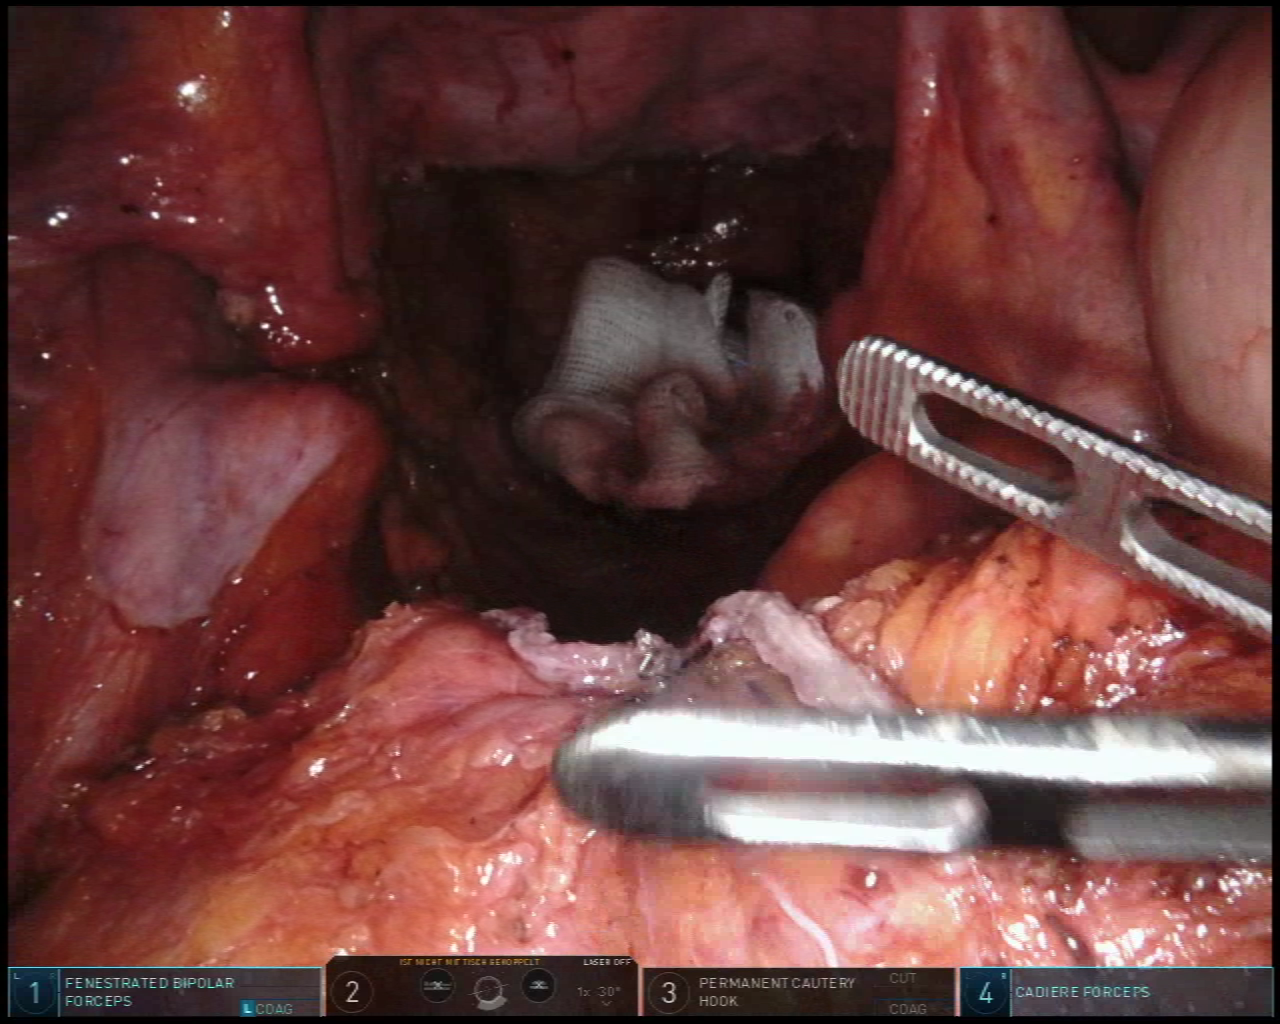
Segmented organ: ureter
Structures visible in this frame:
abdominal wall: no
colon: yes
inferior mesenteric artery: no
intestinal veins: no
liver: no
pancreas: no
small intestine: no
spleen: no
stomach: no
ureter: yes
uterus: yes
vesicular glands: no